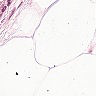
Metastatic tissue present: no